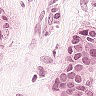
Metastatic tissue present: yes